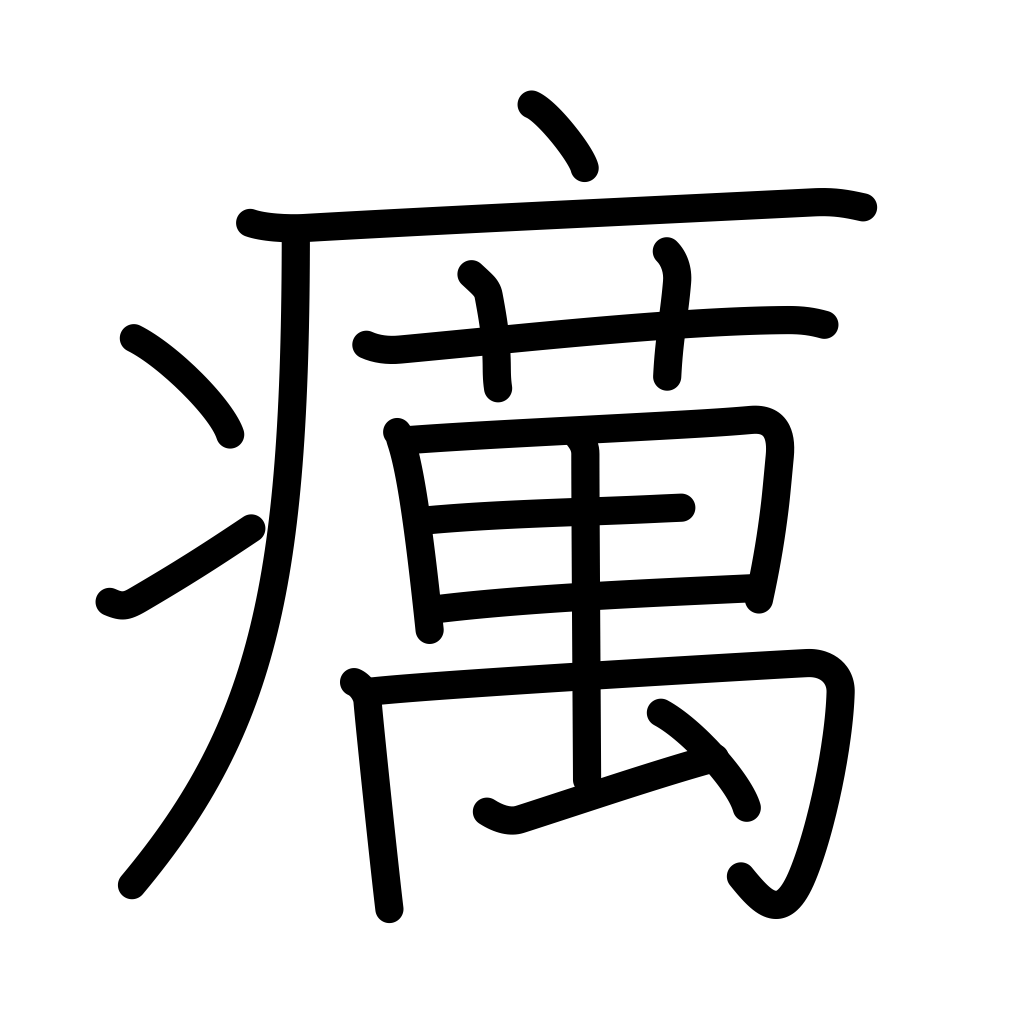
Meaning: contagious disease, leprosy